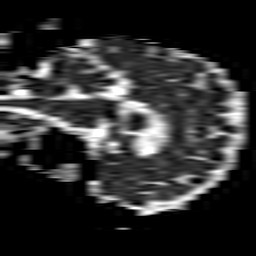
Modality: ADC
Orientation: sagittal
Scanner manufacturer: philips
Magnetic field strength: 1.5 T
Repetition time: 3.403 s
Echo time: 0.06922 s